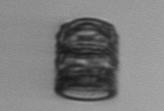
Label: Paralia_sulcata